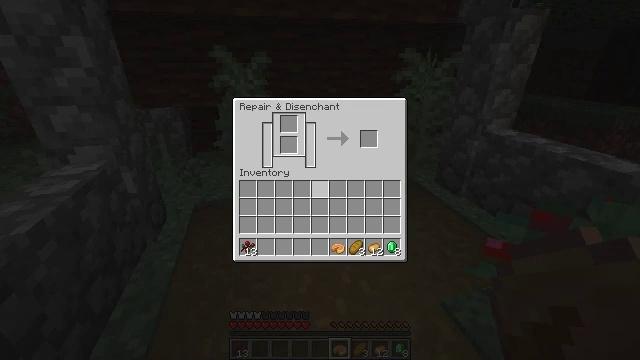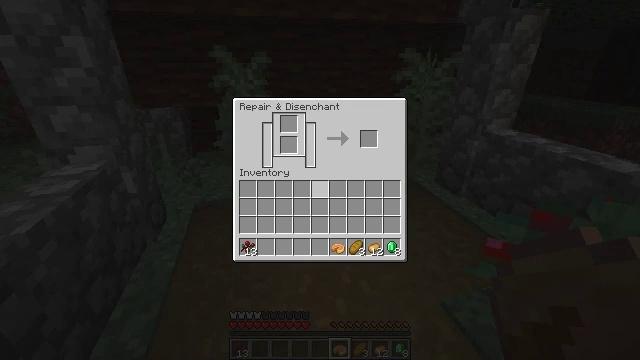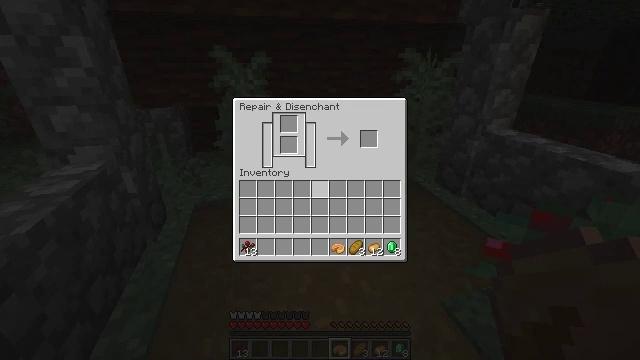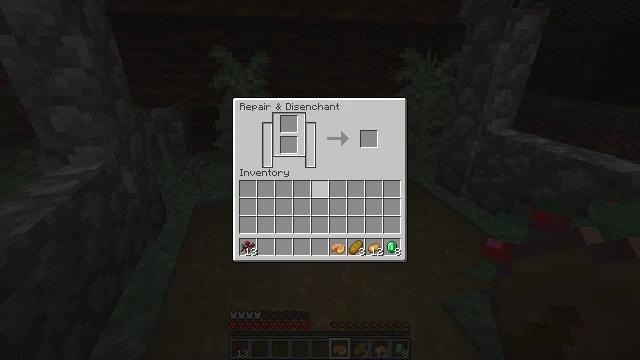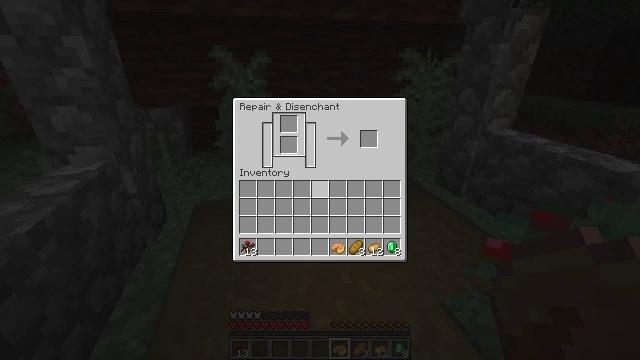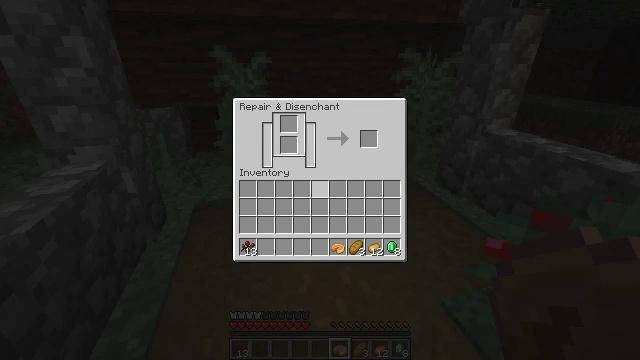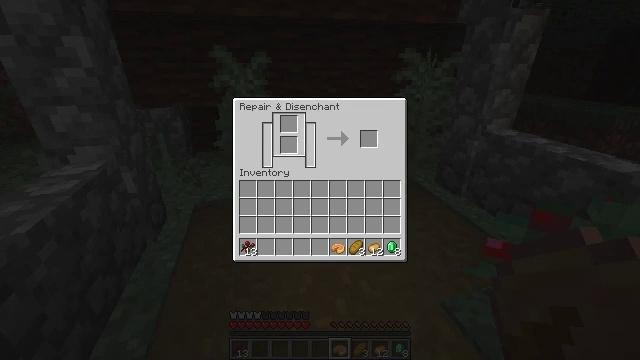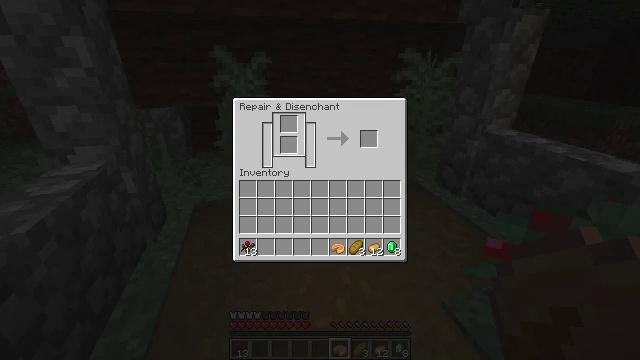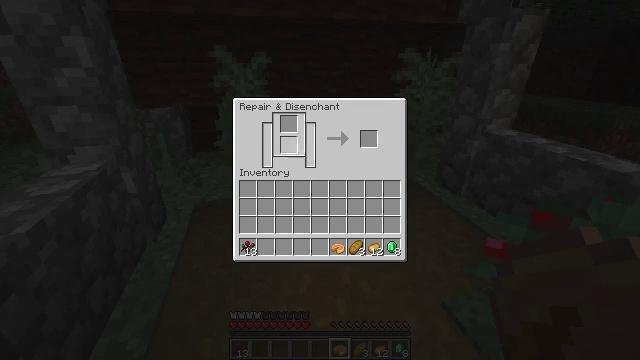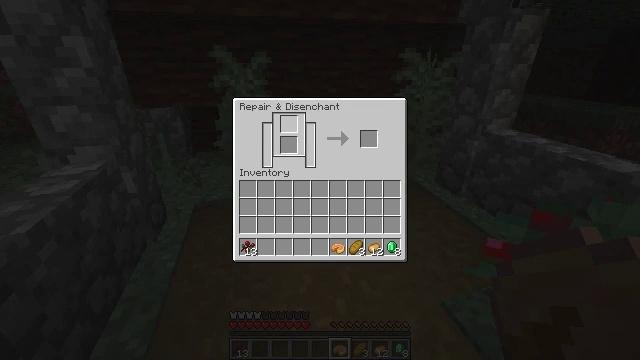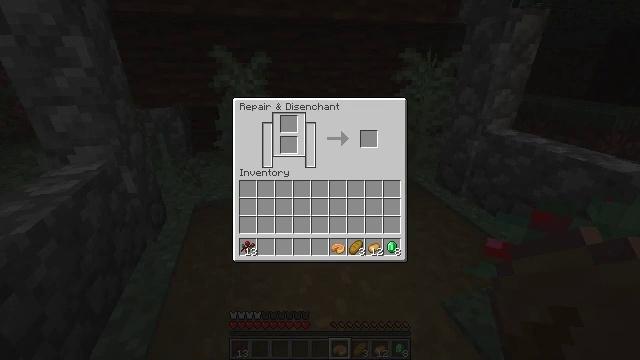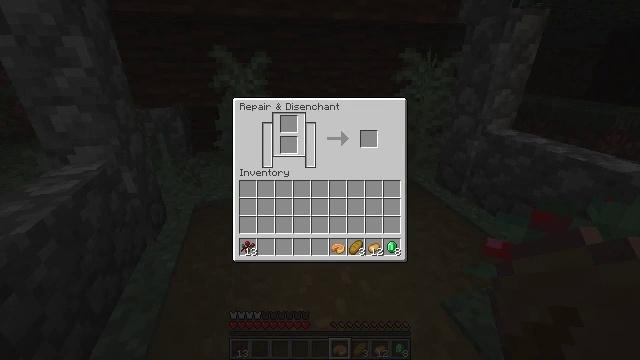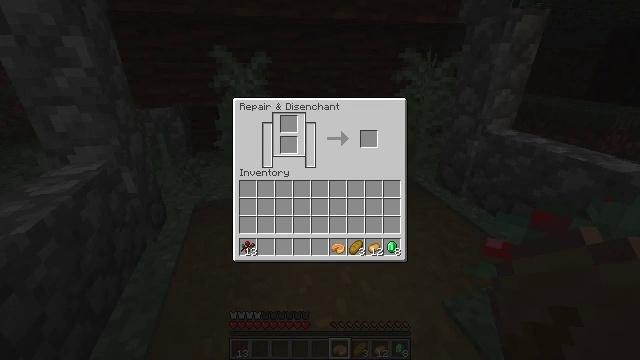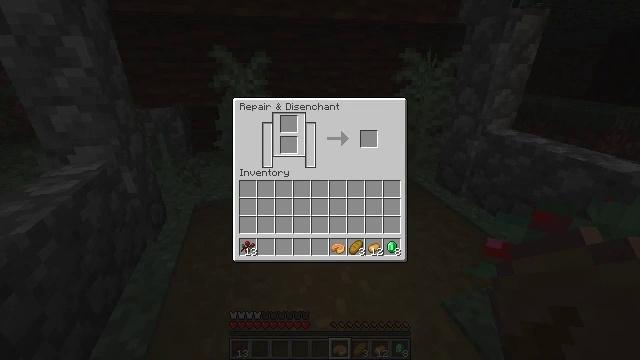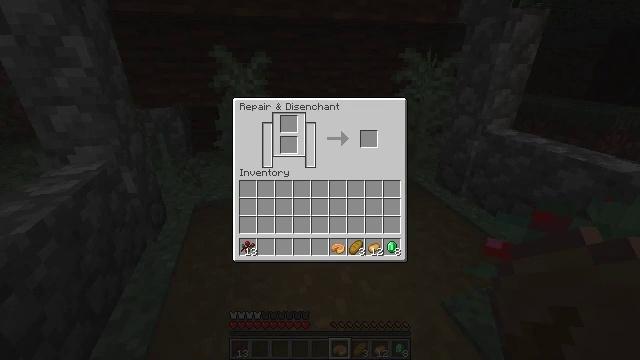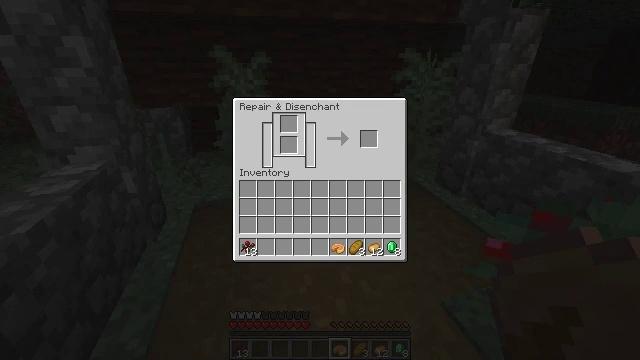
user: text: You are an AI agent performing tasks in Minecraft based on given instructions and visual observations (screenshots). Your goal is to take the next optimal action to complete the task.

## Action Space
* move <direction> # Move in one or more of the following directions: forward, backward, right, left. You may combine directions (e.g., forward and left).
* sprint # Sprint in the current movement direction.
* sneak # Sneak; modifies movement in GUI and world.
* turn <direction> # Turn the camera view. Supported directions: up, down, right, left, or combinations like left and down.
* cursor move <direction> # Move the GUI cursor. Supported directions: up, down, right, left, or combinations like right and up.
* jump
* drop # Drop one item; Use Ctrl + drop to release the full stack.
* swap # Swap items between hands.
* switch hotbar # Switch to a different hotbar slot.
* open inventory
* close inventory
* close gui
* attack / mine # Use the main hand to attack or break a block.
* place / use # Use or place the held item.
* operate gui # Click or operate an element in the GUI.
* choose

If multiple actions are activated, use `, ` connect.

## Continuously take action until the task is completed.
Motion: motion action
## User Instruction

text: Break the purple carpet block.
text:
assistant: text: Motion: no_op
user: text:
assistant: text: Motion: no_op
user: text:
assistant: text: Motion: no_op
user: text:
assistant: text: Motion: no_op
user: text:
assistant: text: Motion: no_op
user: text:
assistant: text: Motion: no_op
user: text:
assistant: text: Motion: cursor move left and up
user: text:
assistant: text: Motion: cursor move left and up
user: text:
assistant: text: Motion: cursor move left and up
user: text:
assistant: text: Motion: cursor move left
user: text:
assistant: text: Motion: no_op
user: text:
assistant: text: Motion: no_op
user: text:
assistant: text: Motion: no_op
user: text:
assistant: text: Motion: no_op
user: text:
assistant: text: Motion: no_op
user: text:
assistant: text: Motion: cursor move right
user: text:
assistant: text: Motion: cursor move right
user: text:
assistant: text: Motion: no_op
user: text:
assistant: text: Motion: no_op
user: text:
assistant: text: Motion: no_op
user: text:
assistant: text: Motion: no_op
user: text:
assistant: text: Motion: no_op
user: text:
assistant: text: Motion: no_op
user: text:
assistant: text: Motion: no_op
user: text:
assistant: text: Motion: no_op
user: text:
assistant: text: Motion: no_op
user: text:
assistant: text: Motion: no_op
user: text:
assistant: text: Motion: no_op
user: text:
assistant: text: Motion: no_op
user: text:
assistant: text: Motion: no_op